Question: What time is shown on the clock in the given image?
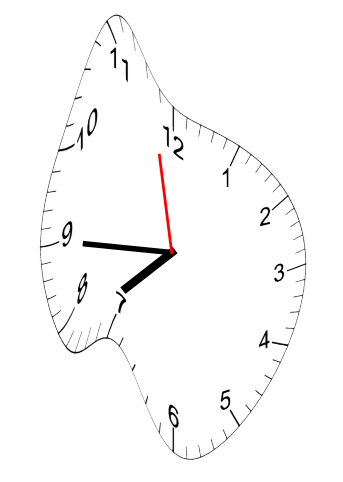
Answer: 07:44:58